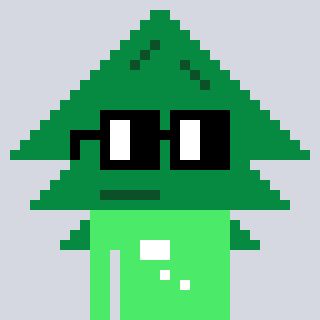
a pixel art character with square black glasses, a fir-shaped head and a teal-colored body on a cool background